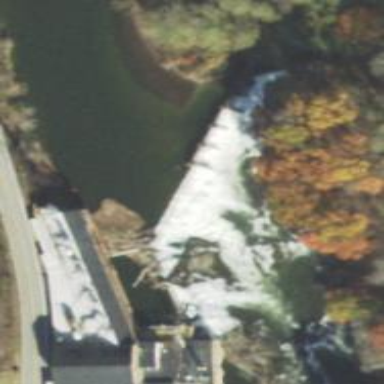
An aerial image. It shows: Hazardous whitewater feature.